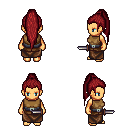
a pixel art fantasy rpg character, female body template, human, tanned skin, leather chest armor, robe skirt, brunette extra-long topknot hairstyle, dagger, four views (front, back, left, right), 2x2 character sprite sheet, small pixel art, hard edges, no anti-aliasing